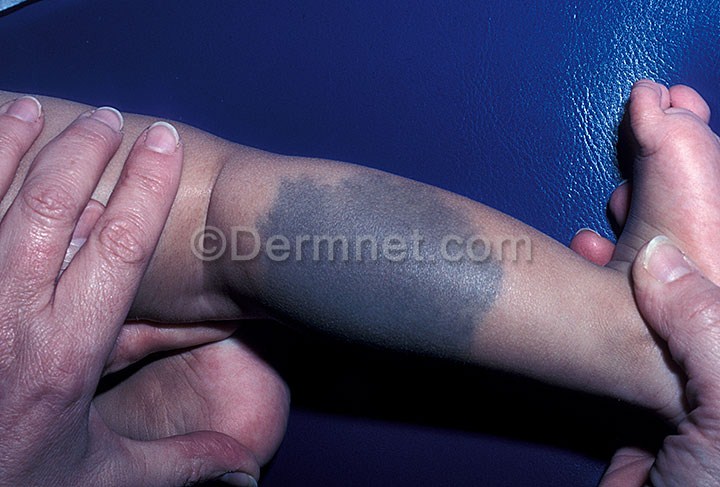
Disease: Light Diseases and Disorders of Pigmentation